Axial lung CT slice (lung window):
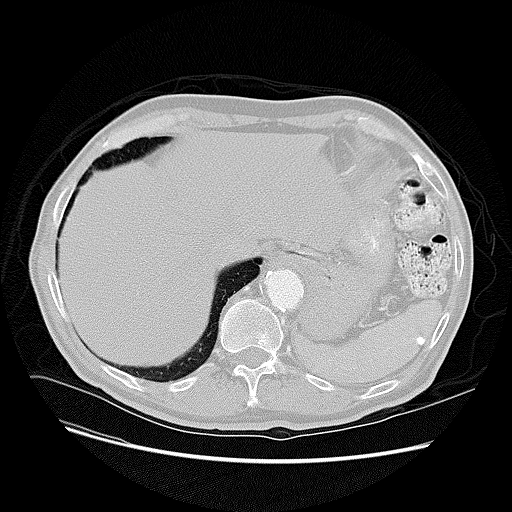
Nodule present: no